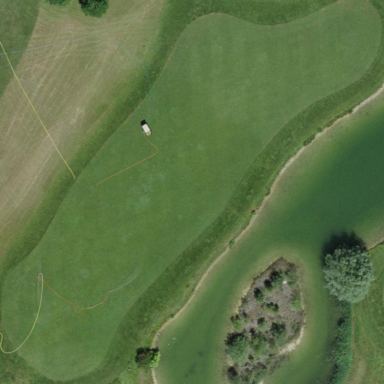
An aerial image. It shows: Golf fairway surrounded by grass.